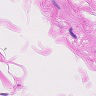
Metastatic tissue present: no